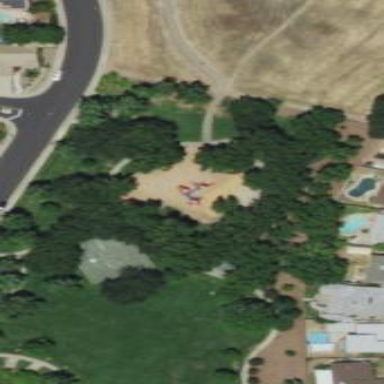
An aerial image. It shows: Lovely park for leisure and relaxation.